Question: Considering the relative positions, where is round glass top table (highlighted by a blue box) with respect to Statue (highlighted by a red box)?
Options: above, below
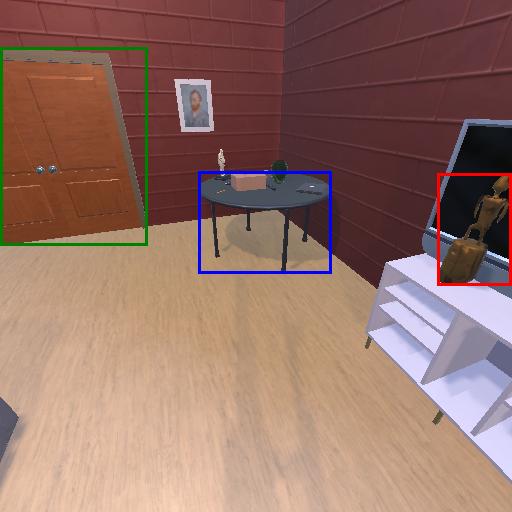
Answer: above